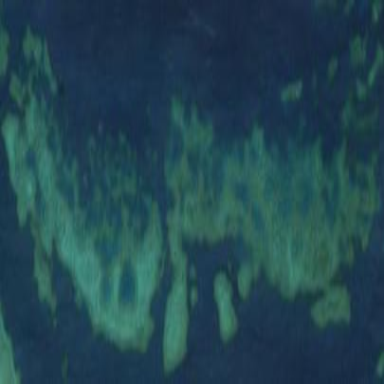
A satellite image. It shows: Beautiful reef in its natural state.